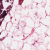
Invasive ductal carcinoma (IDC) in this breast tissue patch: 0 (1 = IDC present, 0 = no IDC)